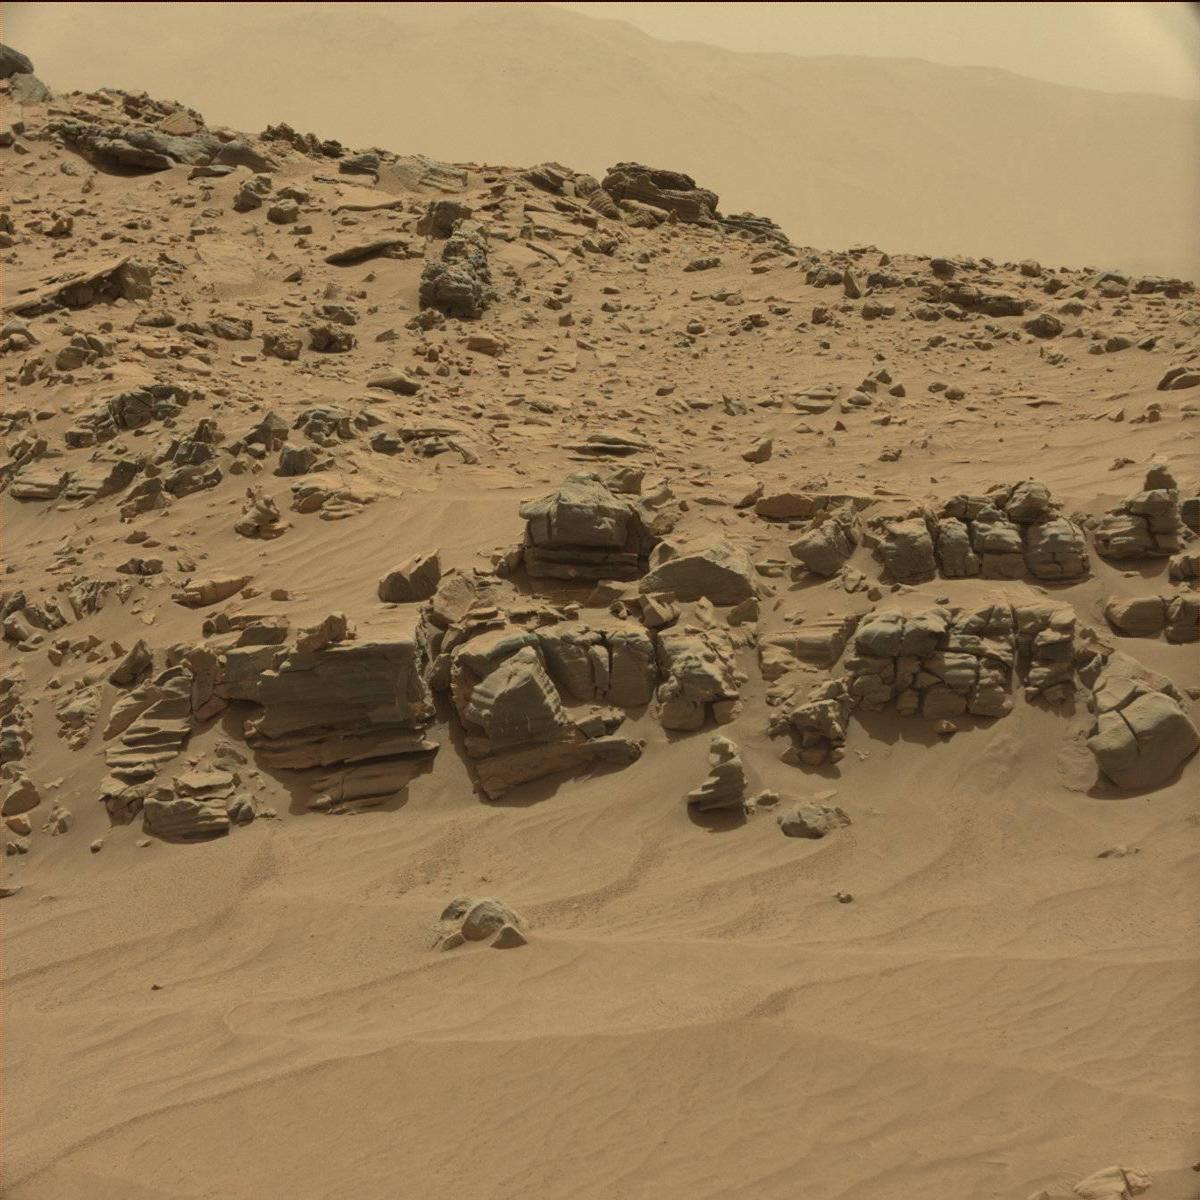
Terrain classes present: Bedrock, Ridge, Sand / Soil, Sky